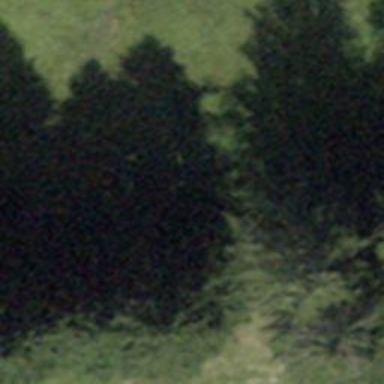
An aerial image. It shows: Forest area.